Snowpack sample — Snodgrass Mountain, Crested Butte, Colorado (2/4/25, 12:06 PM MST)
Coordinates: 38.923, -106.968
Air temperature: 35 °F
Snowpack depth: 80 cm
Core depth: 50 cm
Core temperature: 30.2 °F
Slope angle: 14°, slope face: 78°
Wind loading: low
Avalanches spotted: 0
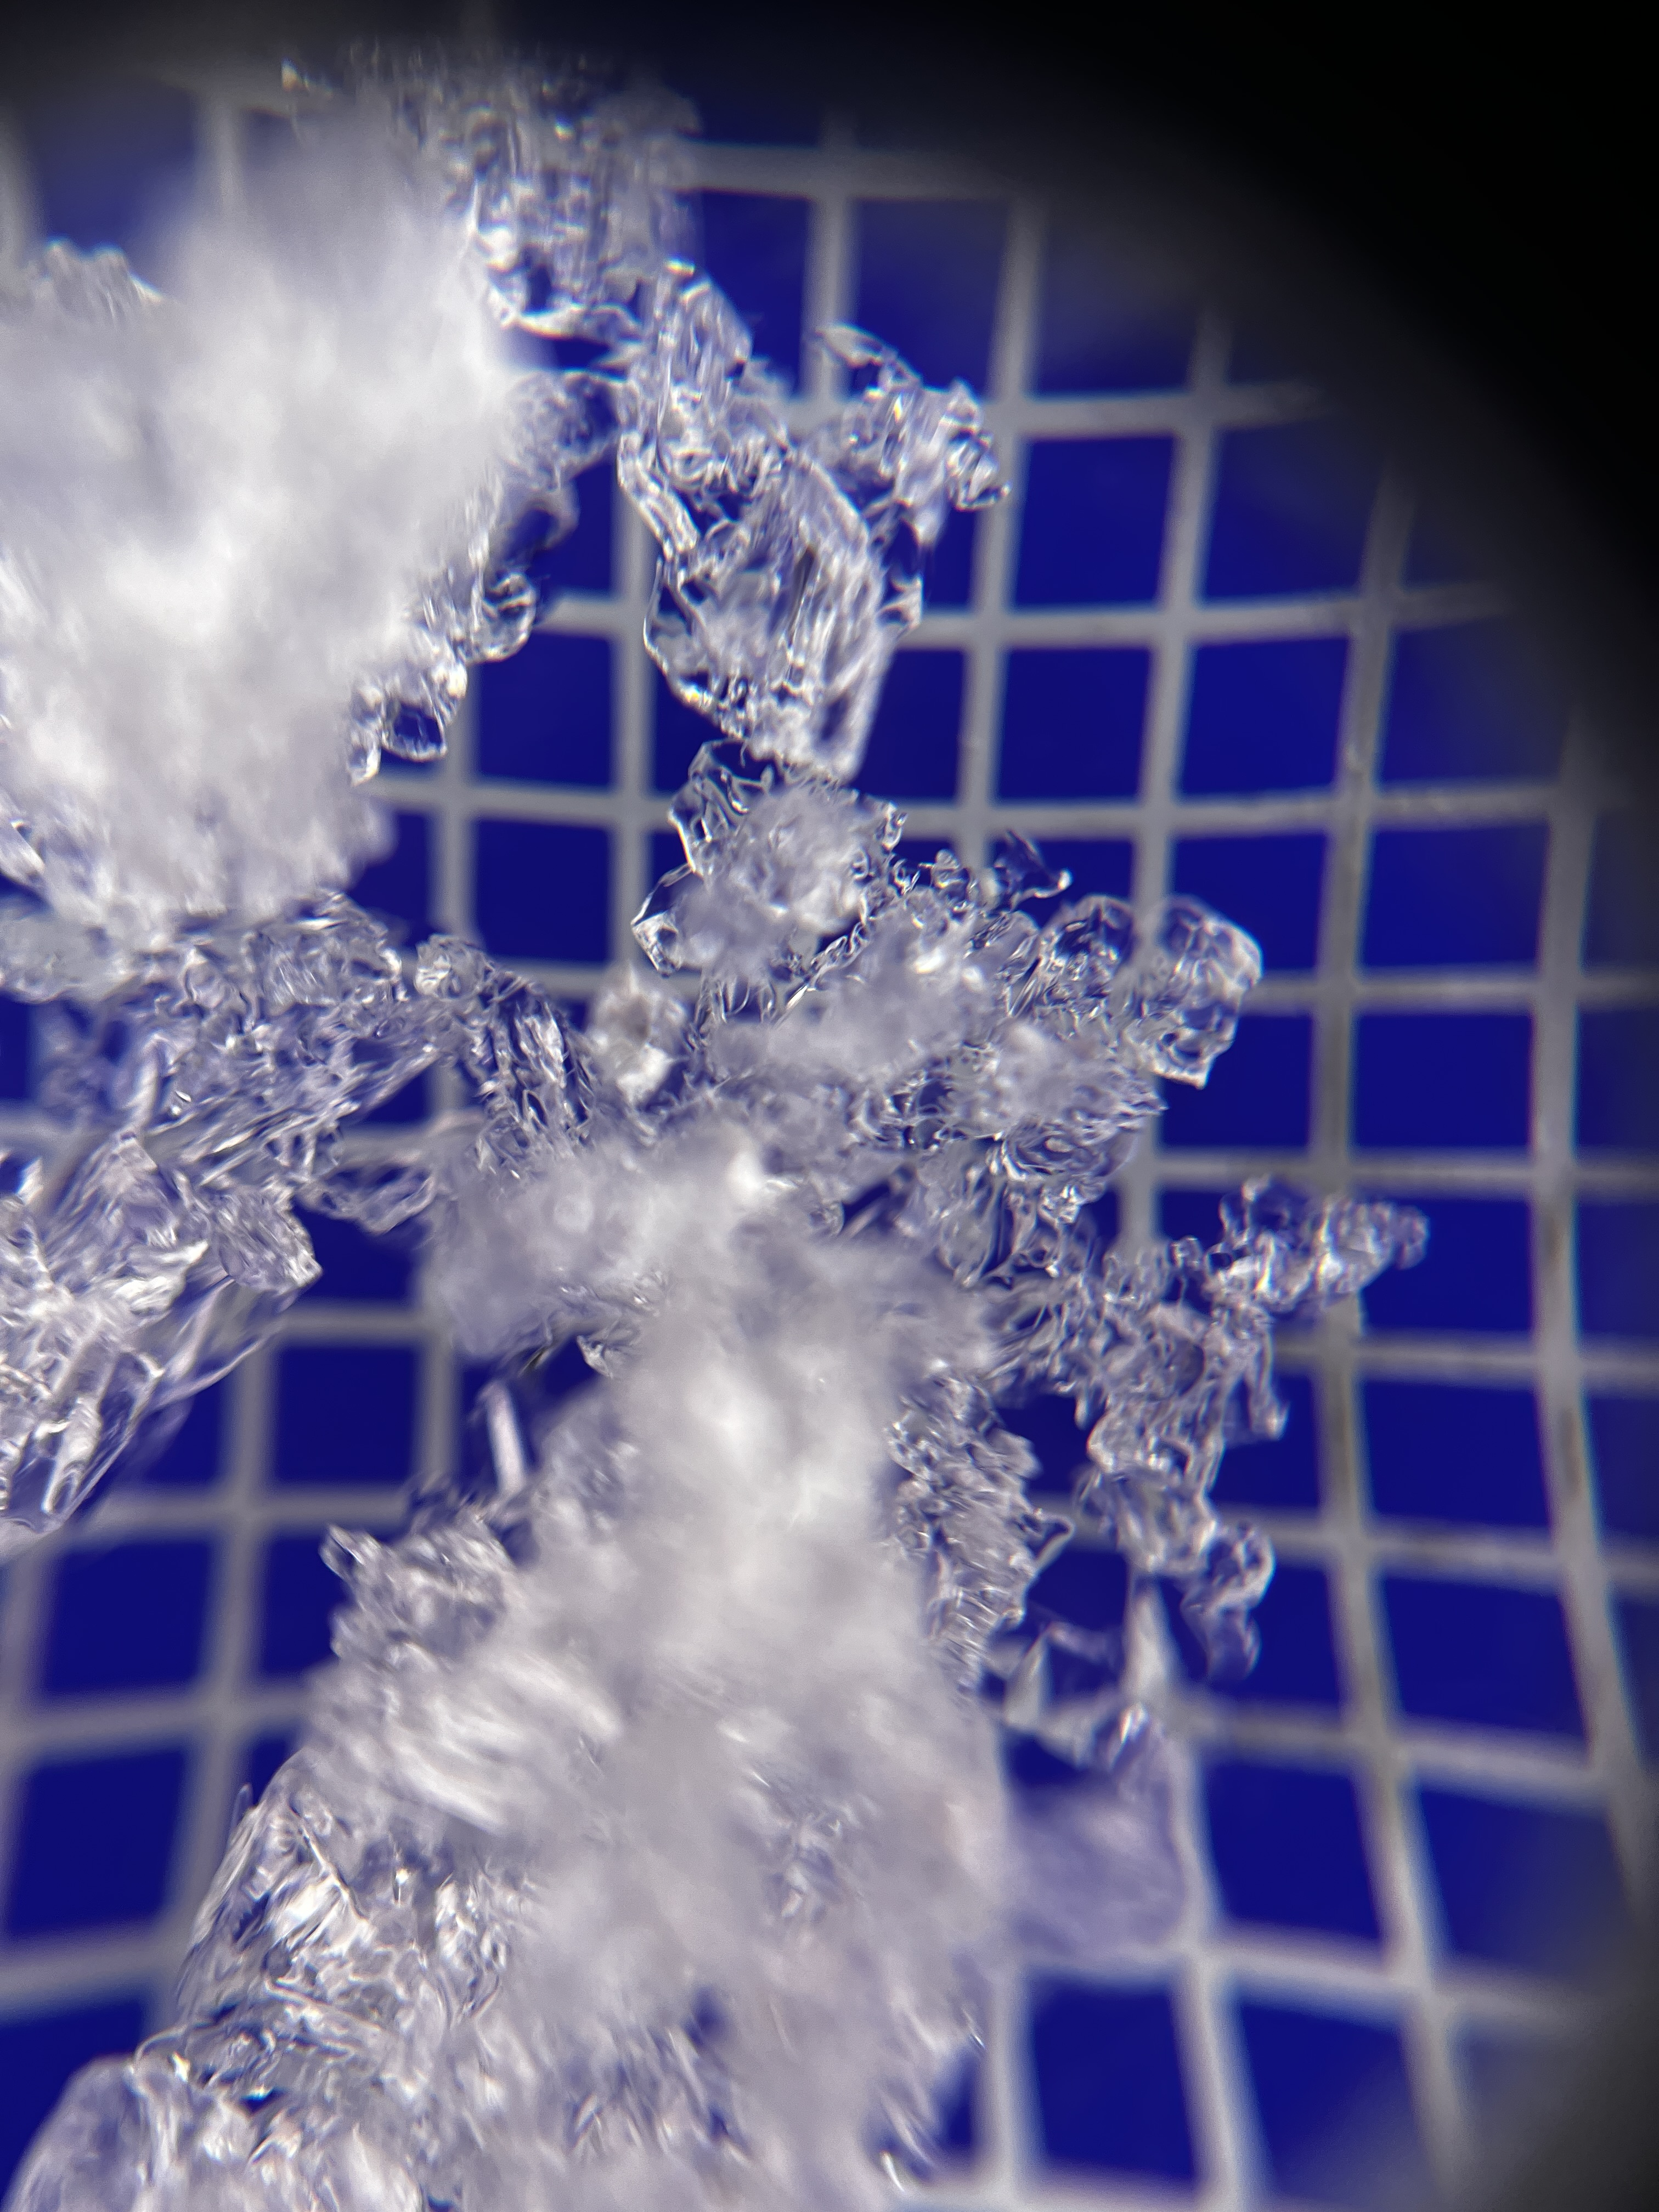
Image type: magnified_profile
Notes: No avalanches nearby, unusually warm weather for the last month reported by residents, Collected 25 yards from treeline